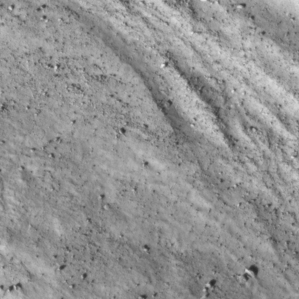
Label: non_frost